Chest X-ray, PA view. Patient: 57 years old, sex F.
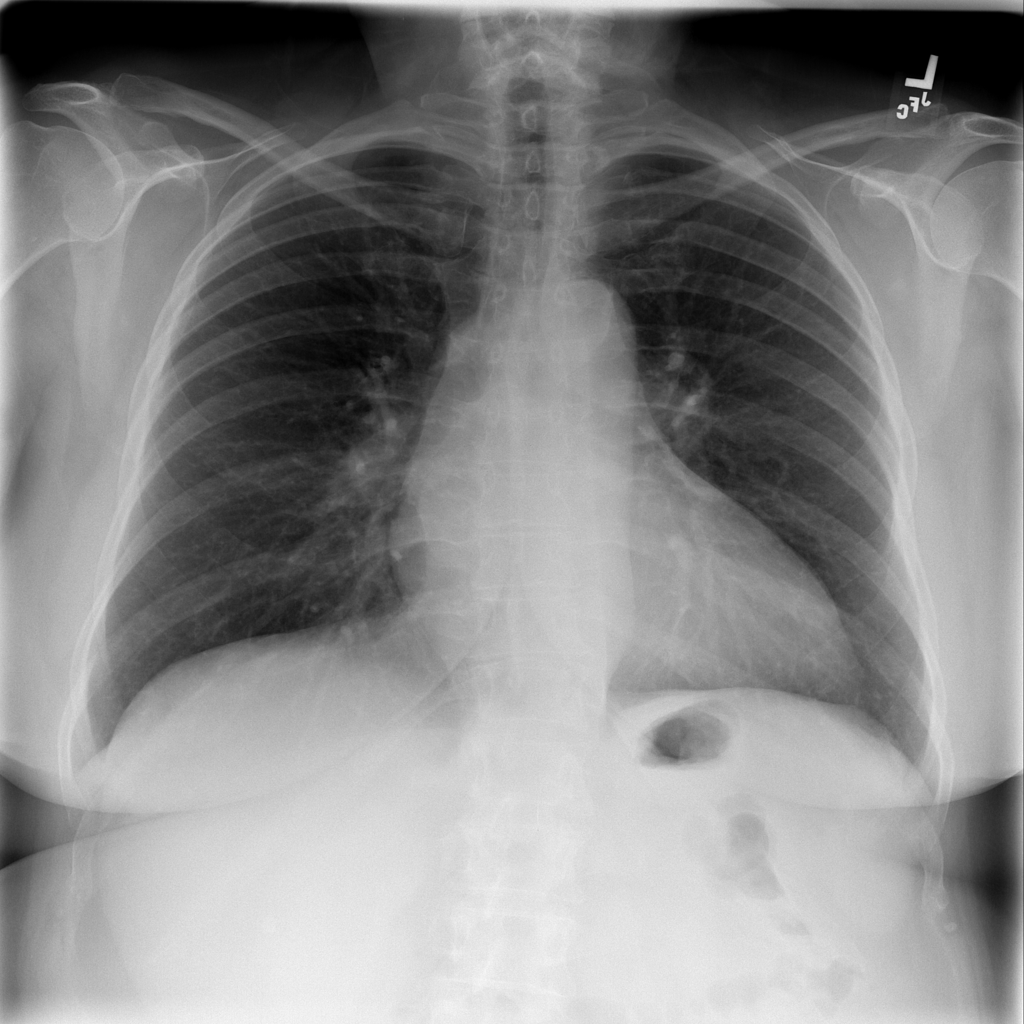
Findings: No Finding